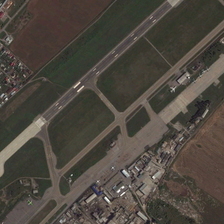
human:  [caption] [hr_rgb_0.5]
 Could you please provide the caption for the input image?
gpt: several planes are in an airport runway near some buildings and green trees .

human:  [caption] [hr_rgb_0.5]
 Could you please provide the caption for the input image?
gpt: several planes are in an airport runway near some buildings and green trees .

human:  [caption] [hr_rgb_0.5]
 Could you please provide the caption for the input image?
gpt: several planes are in an airport runway near some buildings and green trees .

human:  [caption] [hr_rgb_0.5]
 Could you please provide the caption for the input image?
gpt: several planes are in an airport runway near some buildings and green trees .

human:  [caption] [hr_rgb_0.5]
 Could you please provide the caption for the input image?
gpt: several planes are in an airport runway near some buildings and green trees .